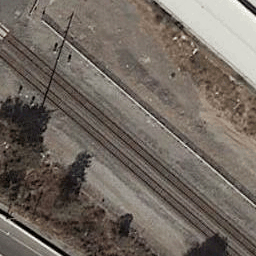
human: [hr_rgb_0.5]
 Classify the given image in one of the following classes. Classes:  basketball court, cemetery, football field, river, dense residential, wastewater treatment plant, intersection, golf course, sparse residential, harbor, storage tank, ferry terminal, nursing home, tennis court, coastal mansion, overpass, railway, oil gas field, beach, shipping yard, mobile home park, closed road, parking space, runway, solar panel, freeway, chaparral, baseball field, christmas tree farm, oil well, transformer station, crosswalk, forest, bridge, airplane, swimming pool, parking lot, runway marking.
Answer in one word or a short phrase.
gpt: railway